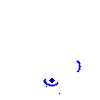
Particle: kaon